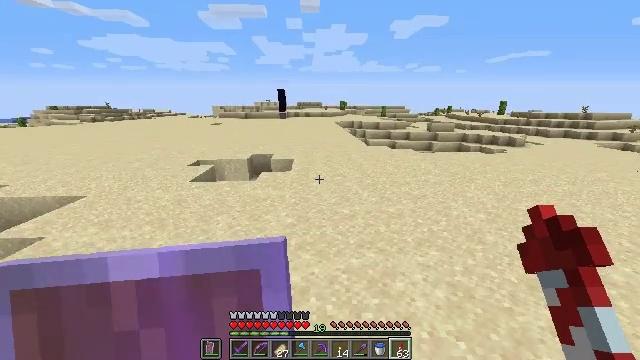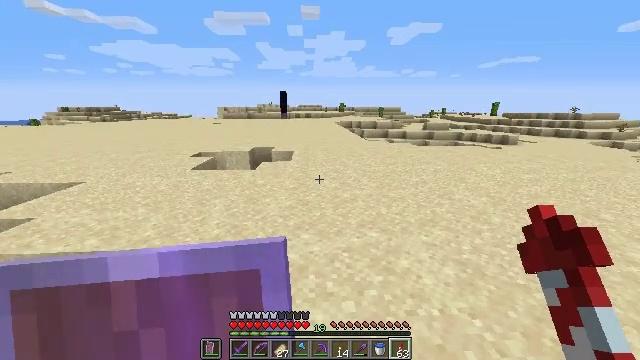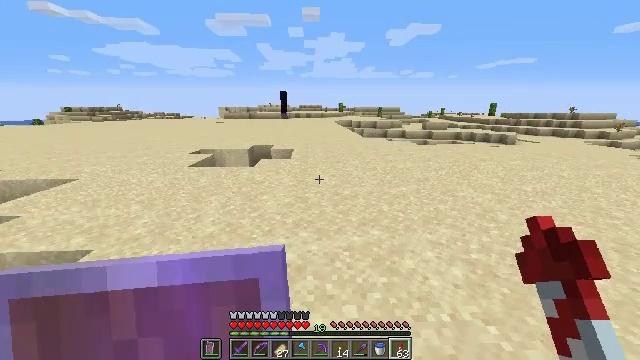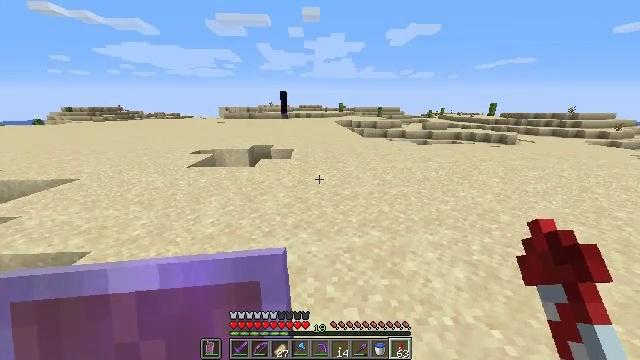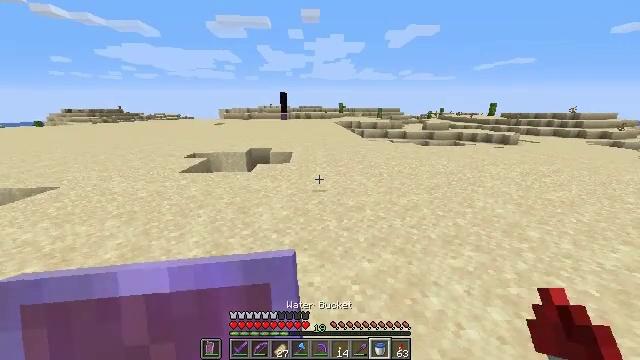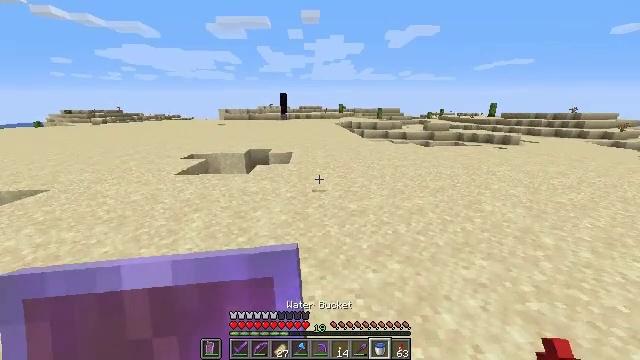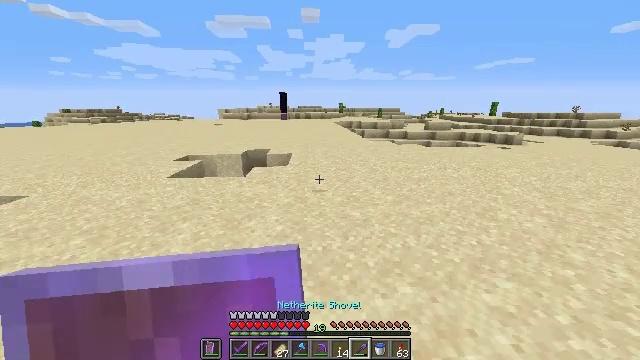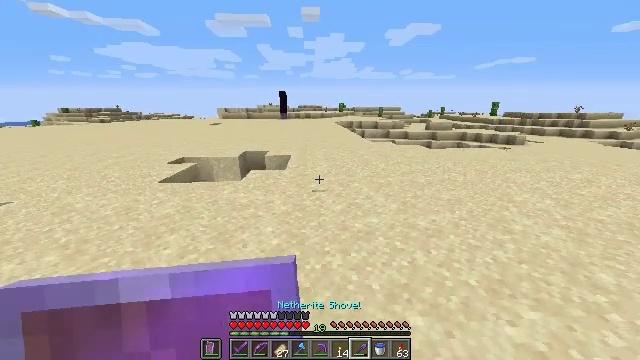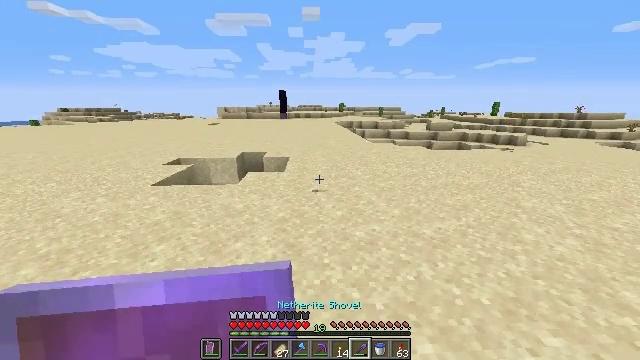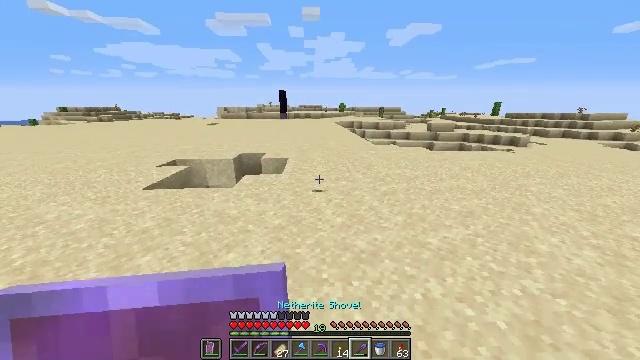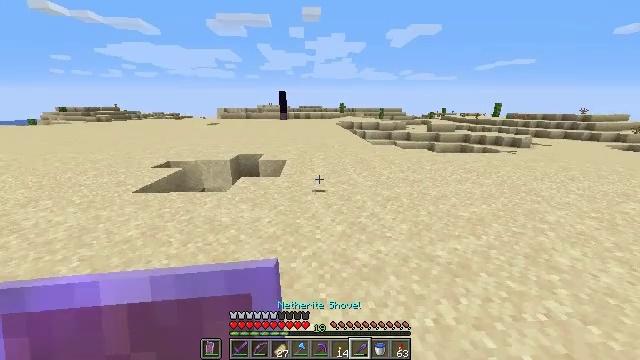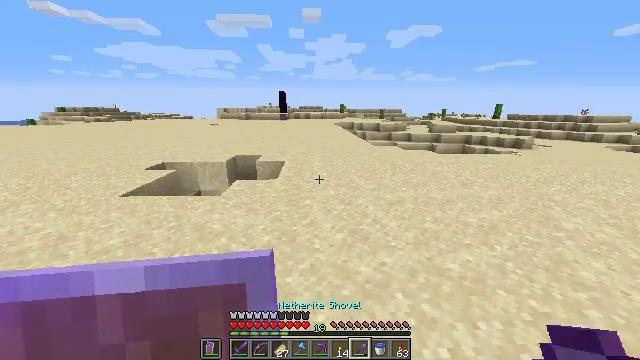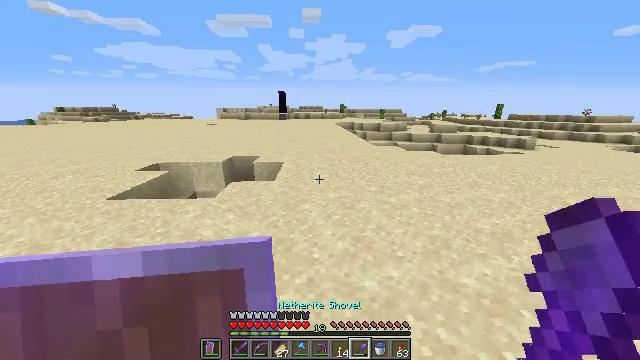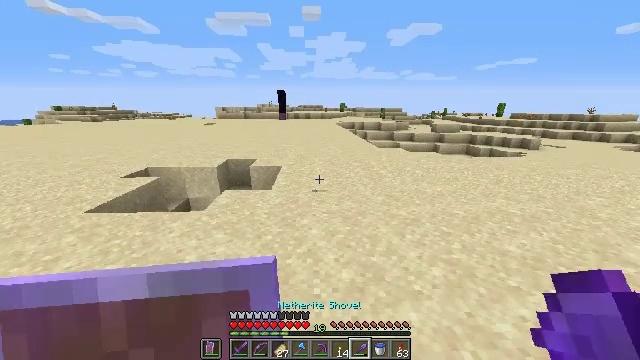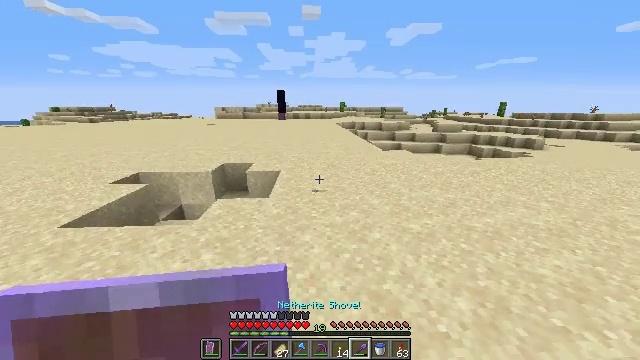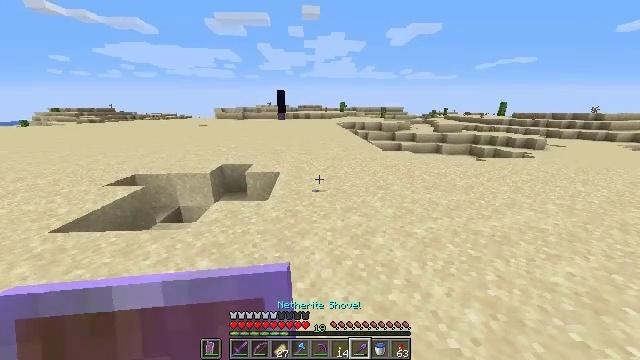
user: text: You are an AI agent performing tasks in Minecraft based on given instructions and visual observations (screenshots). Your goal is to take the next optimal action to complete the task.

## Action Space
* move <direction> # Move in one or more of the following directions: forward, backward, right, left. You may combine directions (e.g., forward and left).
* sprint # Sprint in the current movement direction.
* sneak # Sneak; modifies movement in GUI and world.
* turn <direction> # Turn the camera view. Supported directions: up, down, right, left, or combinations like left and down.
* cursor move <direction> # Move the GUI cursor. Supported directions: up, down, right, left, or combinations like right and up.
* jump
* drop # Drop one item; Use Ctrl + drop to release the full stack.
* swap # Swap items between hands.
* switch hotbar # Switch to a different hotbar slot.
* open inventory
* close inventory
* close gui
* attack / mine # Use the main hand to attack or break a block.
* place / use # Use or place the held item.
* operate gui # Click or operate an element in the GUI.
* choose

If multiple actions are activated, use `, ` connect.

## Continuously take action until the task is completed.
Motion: motion action
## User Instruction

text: Break the sand block.
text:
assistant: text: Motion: move forward, sprint
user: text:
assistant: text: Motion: move forward, sprint
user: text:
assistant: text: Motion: move forward, sprint
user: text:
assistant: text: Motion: move forward, sprint
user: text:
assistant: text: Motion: move forward, sprint
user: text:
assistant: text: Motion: move forward, sprint
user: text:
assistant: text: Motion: move forward, sprint
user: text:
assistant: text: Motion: move forward, sprint
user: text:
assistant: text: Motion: move forward, sprint
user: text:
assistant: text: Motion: move forward, sprint
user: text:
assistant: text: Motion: move forward, sprint
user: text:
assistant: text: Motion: move forward, sprint
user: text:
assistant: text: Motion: move forward, sprint
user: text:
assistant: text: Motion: move forward, sprint
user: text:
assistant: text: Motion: move forward, sprint
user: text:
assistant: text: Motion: move forward, sprint
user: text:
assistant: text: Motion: move forward, sprint
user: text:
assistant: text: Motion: move forward, sprint
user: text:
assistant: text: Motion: move forward, sprint
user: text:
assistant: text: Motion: move forward, sprint
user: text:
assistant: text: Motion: move forward, sprint
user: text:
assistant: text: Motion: move forward, sprint
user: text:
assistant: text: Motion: move forward, sprint
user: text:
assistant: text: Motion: move forward, sprint
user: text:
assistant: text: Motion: move forward, sprint
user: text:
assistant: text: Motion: move forward, sprint
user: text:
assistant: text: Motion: move forward, sprint, jump
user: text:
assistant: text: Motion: move forward, sprint, jump
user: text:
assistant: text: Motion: move forward, sprint, jump
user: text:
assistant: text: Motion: move forward, sprint, jump